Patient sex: M
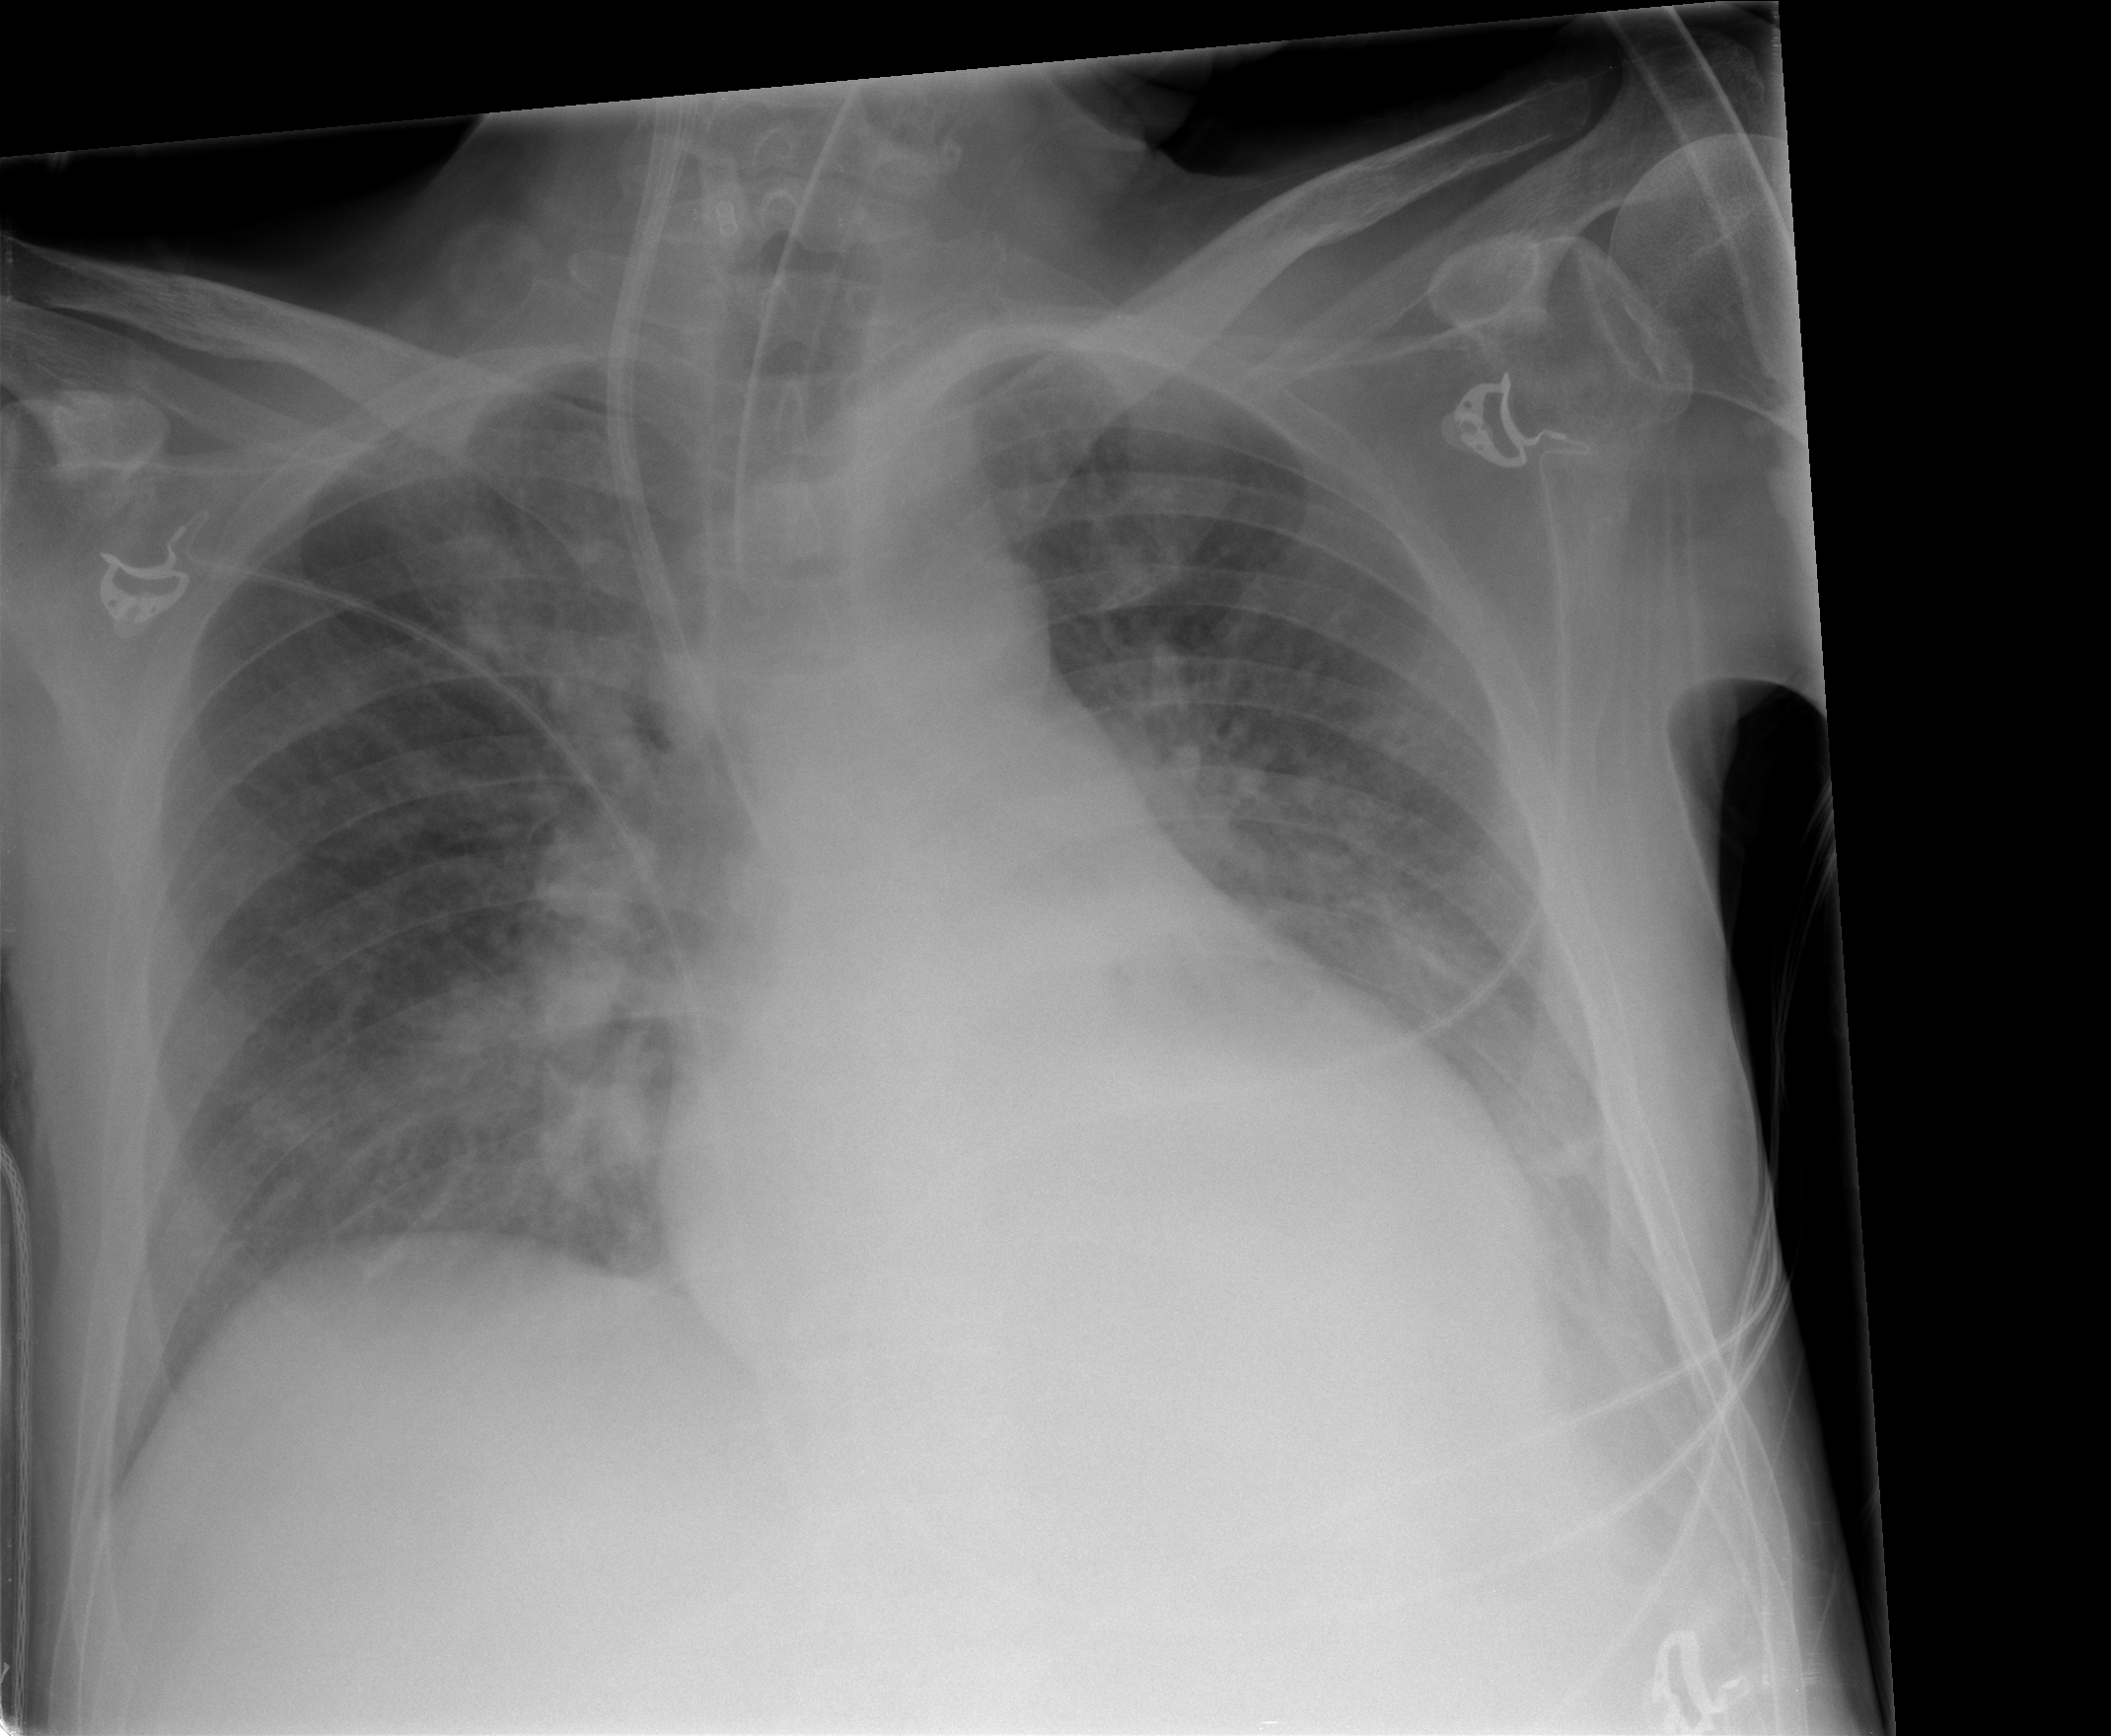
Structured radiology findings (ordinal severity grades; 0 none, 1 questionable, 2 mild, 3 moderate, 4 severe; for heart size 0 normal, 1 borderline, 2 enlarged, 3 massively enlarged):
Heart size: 0
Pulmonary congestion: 2
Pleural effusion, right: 0
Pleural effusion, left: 0
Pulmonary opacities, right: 2
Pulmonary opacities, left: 2
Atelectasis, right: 1
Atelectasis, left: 1